Interaction volume radius: 5 \u00c5
Interaction volume height: 10 \u00c5
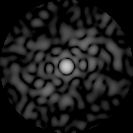
Disorder parameter: 0.8467